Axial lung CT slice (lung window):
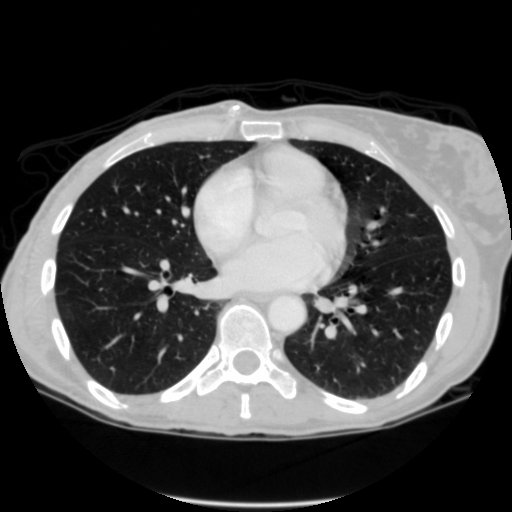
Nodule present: no